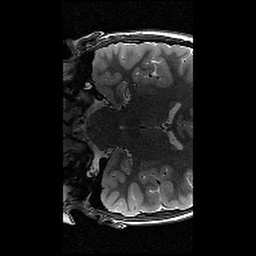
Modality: T2w
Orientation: coronal
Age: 10
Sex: male
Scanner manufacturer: siemens
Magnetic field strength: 3 T
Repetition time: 9.23 s
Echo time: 0.067 s